Question: i have a list of birthdays and if the birthday is over it should add a year(in milliseconds) to that item on firebase. The main problem im having is that how to access the exact item to add the year. Firebase items werent added through the app thats why i cant use the getKey. Here are the pictures.
'''
if(daysLeft<0){
mFirebaseDatabaseReference.child(CODEFROGDB).child(/*here i need to get to the item*/).child("bday_p").setValue(model.getBday_p() + 31556952000L);
}
'''

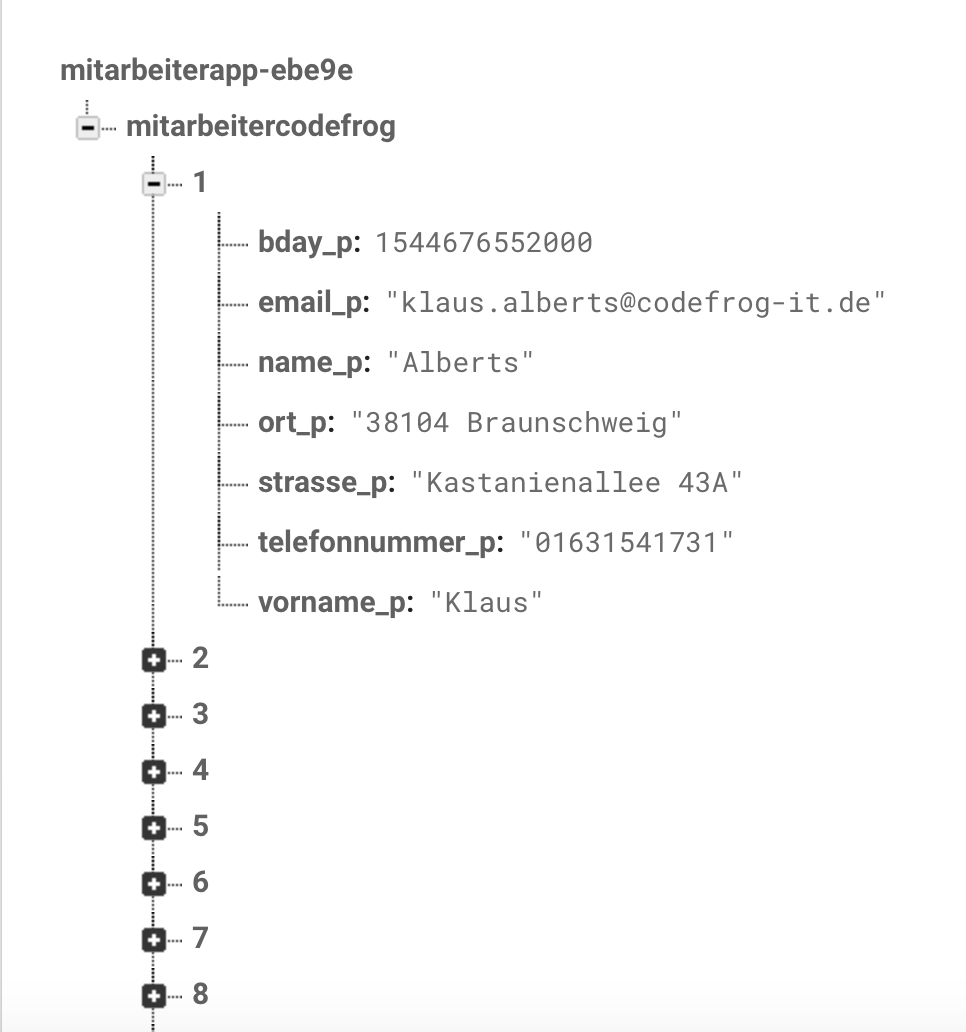
Answer: The simples way in which you can achieve this, is using the following code:
'''
if(daysLeft<0) {
mFirebaseDatabaseReference.child(CODEFROGDB)
.addListenerForSingleValueEvent(new ValueEventListener(){
@Override
public void onDataChange(DataSnapshot dataSnapshot) {
long now = System.currentTimeMillis();
for(DataSnapshot ds : dataSnapshot.getChildren()) {
Long bday_p = ds.child("bday_p").getValue(Long.class);
if(bday_p < now) {
ds.child("bday_p").getRef().setValue(bday_p + 31556952000L);
}
}
}
@Override
public void onCancelled(DatabaseError databaseError) {}
});
}
'''